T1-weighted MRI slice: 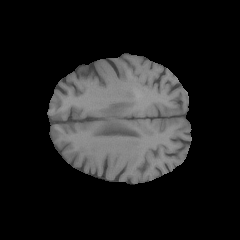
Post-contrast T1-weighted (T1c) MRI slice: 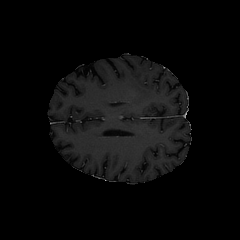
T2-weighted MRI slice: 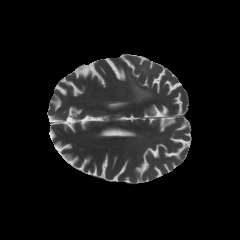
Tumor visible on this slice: yes